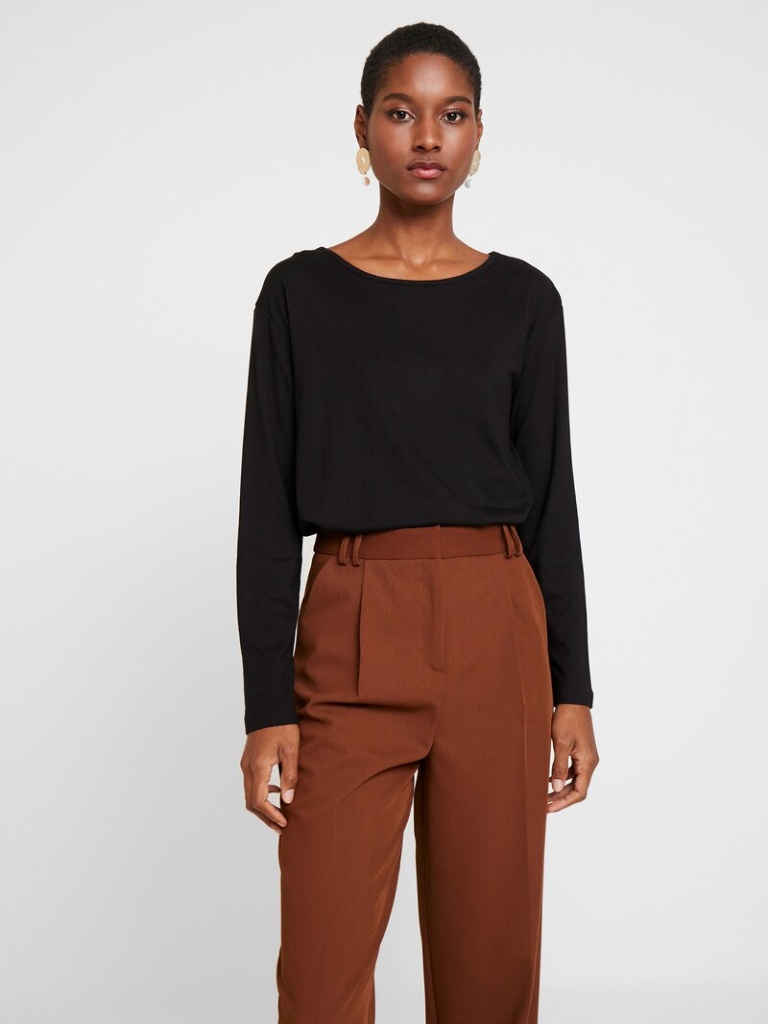
cotton relaxed a long-sleeved with the sleeves down hip length Fully Tucked in crew t-shirt